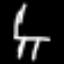
Label: chair